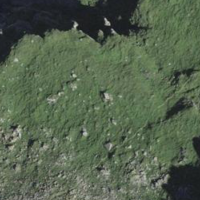
EUNIS habitat code: 48
Species observed at this site:
Geum montanum